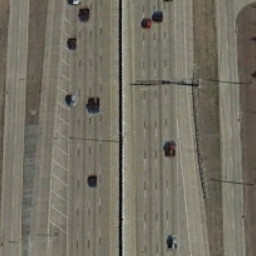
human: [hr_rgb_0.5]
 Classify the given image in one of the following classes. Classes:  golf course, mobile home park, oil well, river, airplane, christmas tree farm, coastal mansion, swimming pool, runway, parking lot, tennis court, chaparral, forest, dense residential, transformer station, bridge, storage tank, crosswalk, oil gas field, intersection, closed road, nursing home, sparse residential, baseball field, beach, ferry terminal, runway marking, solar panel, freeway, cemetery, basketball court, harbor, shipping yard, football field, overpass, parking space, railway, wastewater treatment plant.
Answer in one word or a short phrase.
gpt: freeway